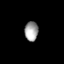
Tissue: prostate
Cell type: NK cells
Senescence score: 0.34
Nuclear area (px): 255
Mean DAPI intensity: 161.839